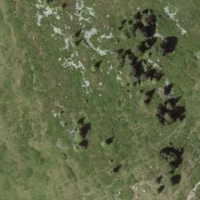
EUNIS habitat code: 26
Species observed at this site:
Lophophanes cristatus